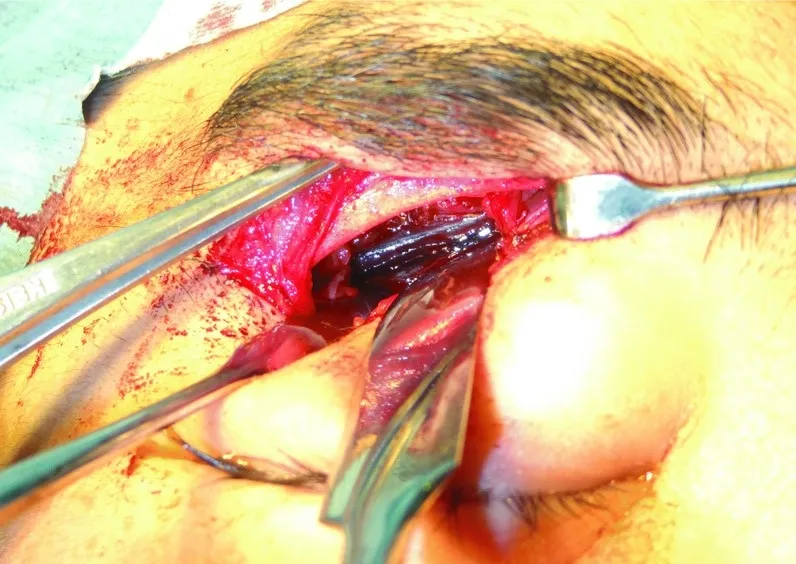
(a) Foreign bodies under the periosteum.
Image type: medical_photograph (other_medical_photograph)